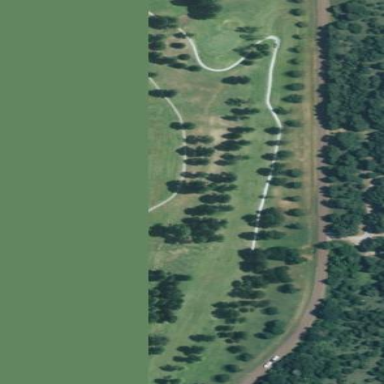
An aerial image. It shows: Golf fairway surrounded by grass.